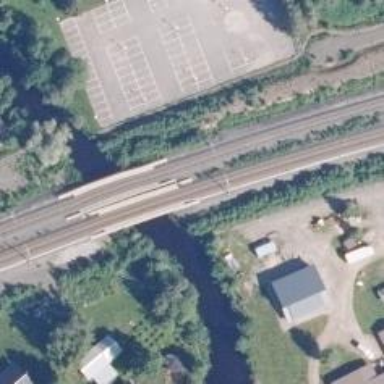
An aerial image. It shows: Bridge with railway tracks. The electrified line has continuous contact line.